Question: I want to get image sizes (width and height)

'''
var source = "http://c.s-microsoft.com/en-us/CMSImages/mslogo.png?version=856673f8-e6be-<PHONE>-d5bf2300391d";
WebClient client = new WebClient();
client.OpenRead(source);
'''
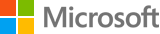
Answer: '''
WebRequest request = WebRequest.Create(source);
WebResponse response = request.GetResponse();
Image image = Image.FromStream(response.GetResponseStream());
'''